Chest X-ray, PA view. Patient: 57 years old, sex F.
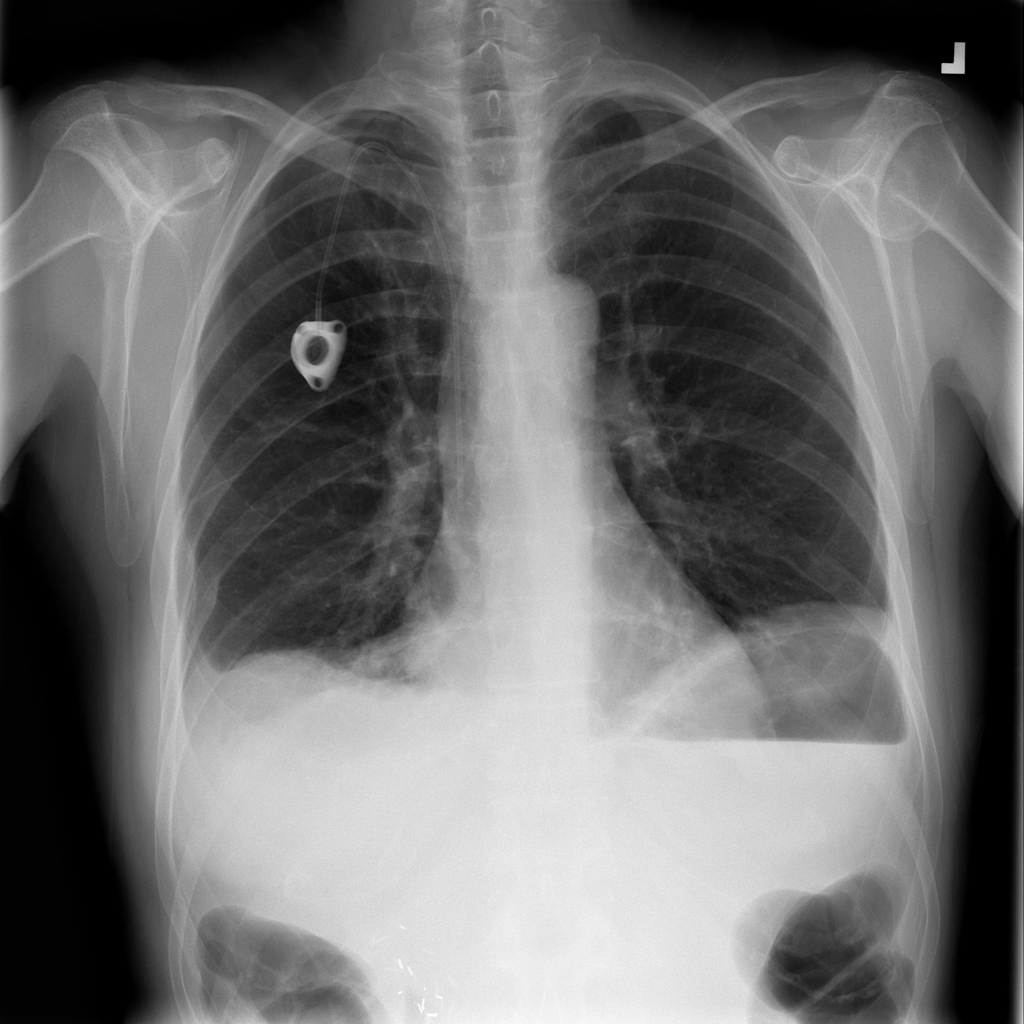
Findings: Effusion